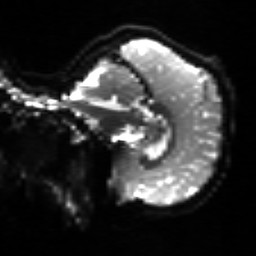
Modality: sbref
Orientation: sagittal
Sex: male
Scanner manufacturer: siemens
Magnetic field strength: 3 T
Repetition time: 5 s
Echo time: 0.071 s